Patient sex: M
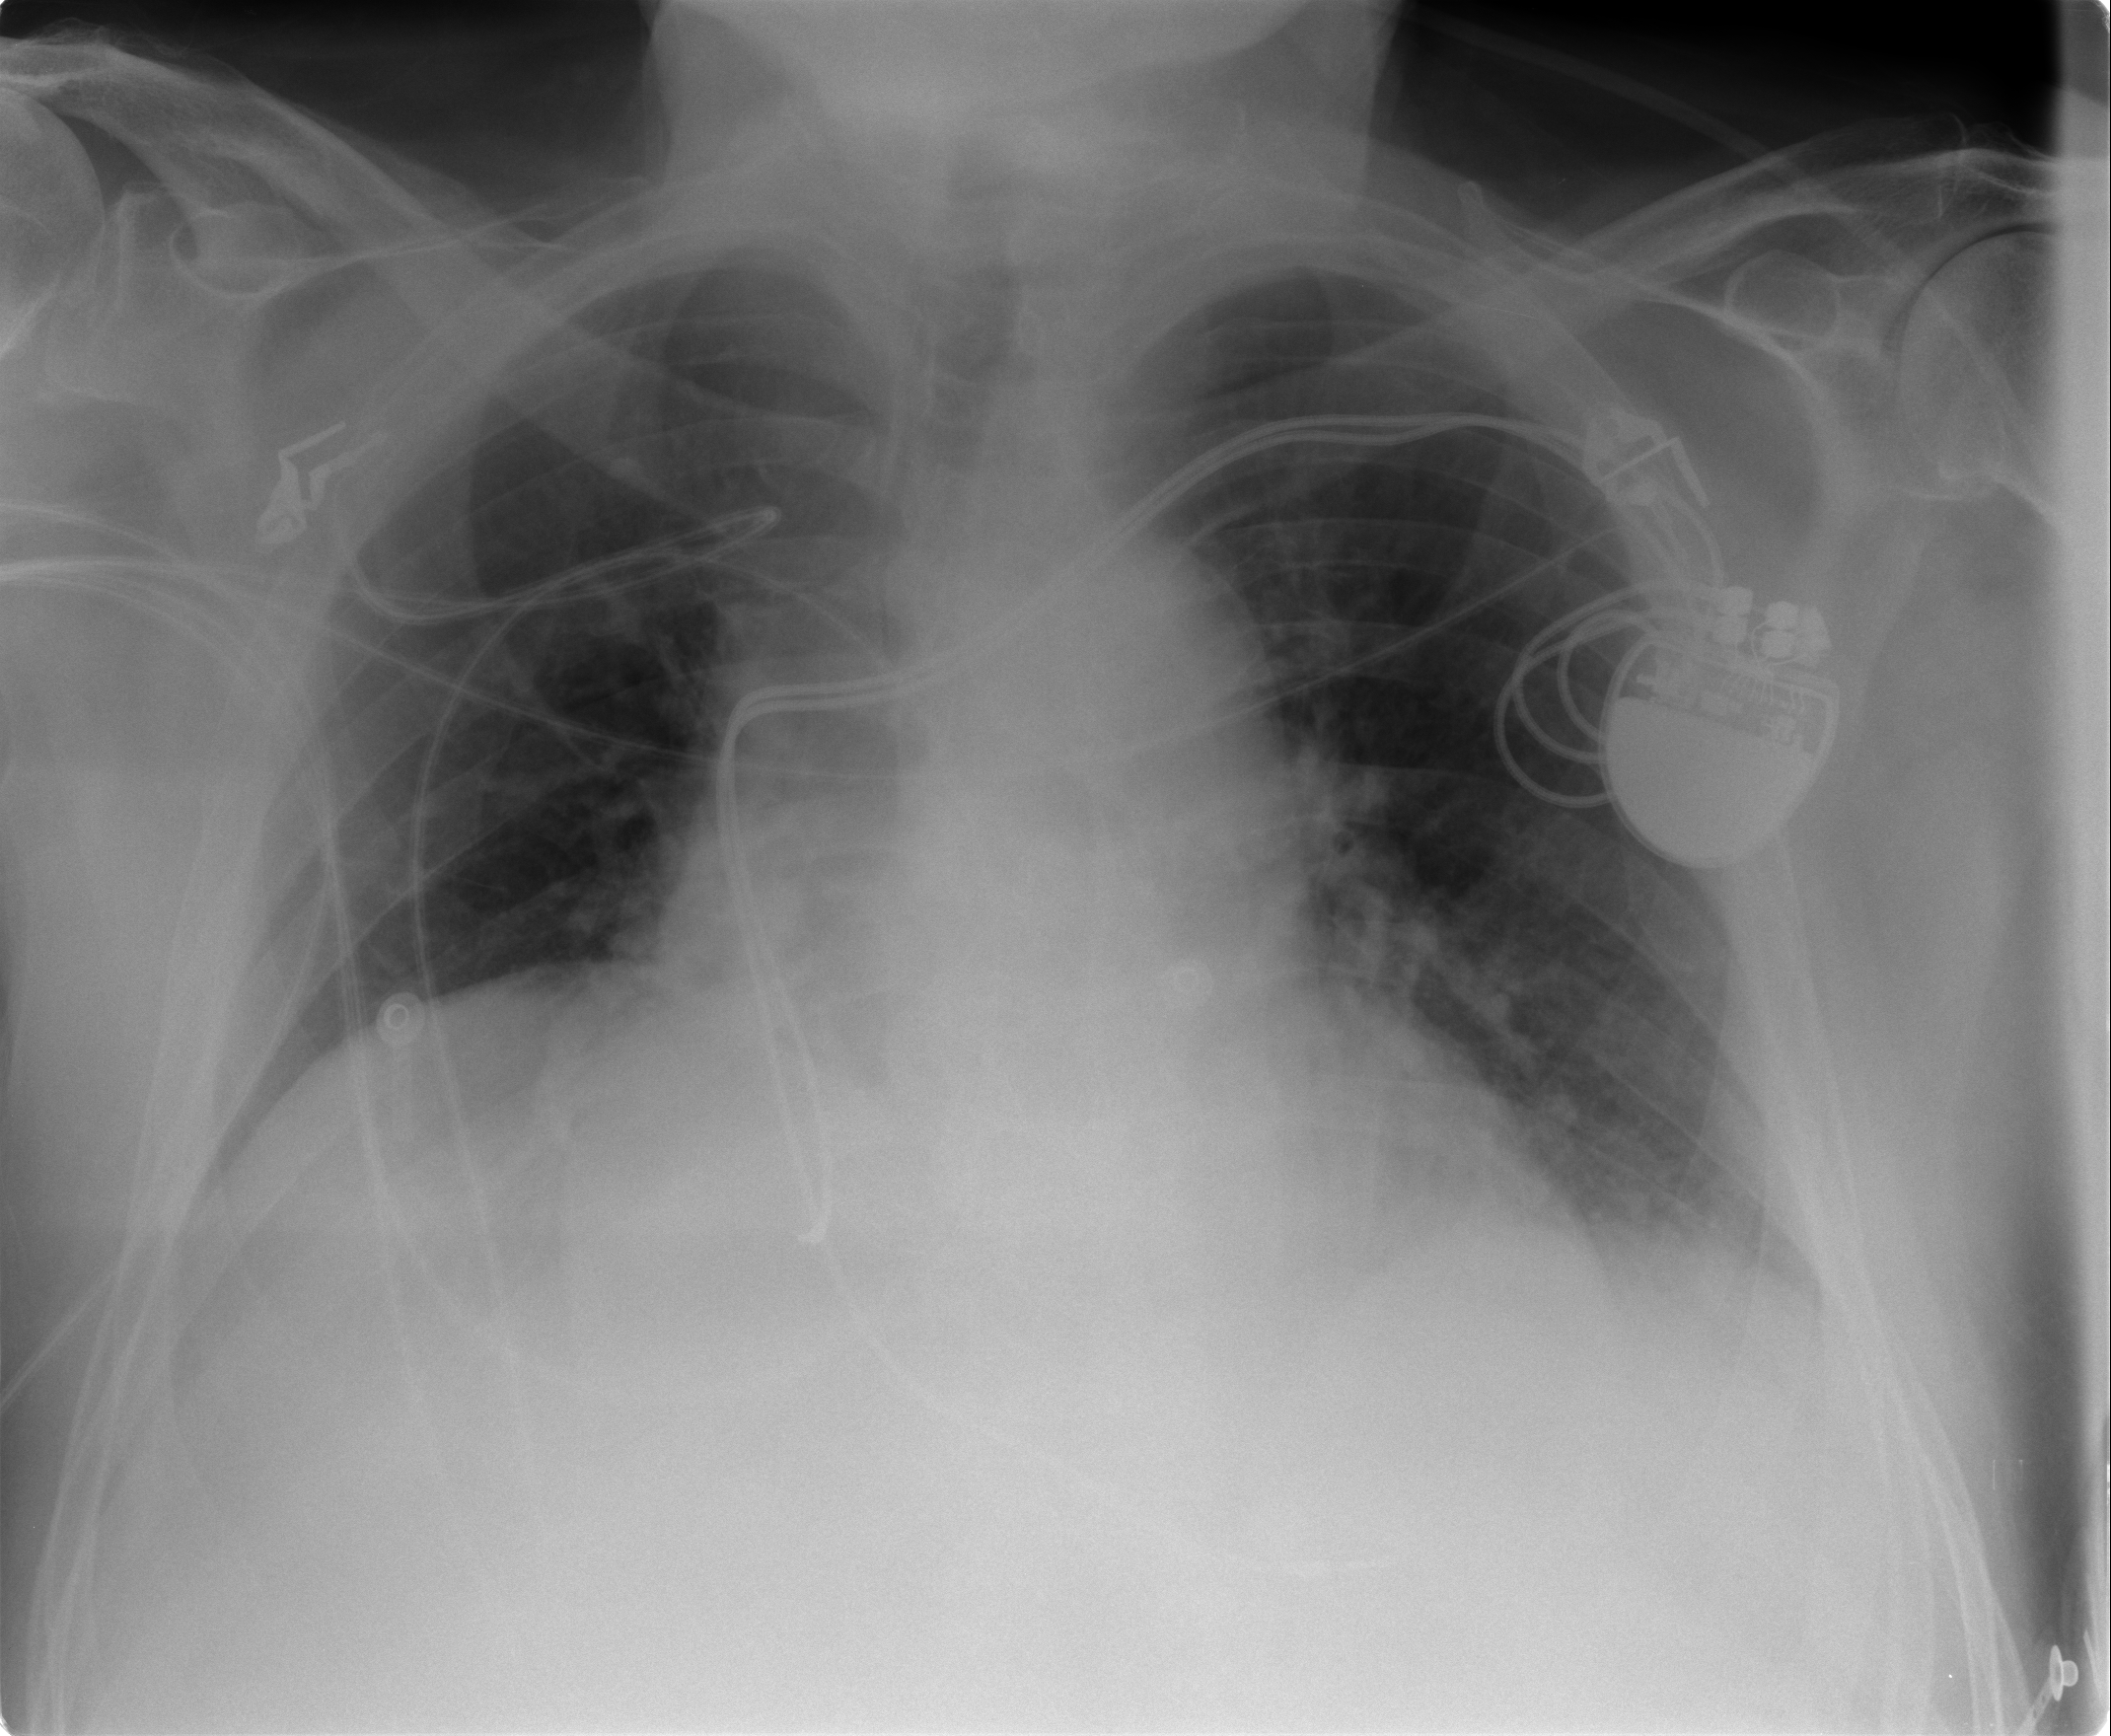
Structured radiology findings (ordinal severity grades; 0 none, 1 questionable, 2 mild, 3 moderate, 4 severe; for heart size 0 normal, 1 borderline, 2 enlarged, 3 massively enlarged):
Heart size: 2
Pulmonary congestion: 0
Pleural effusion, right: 0
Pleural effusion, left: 0
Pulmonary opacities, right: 0
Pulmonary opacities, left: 0
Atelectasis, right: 0
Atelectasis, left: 2